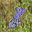
Label: 8